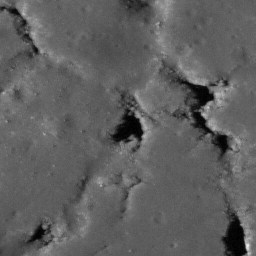
Pit: Messier A 4b
Host crater: Messier A
Host type: impact_melt
Lunar coordinates: latitude -2.046, longitude 46.884